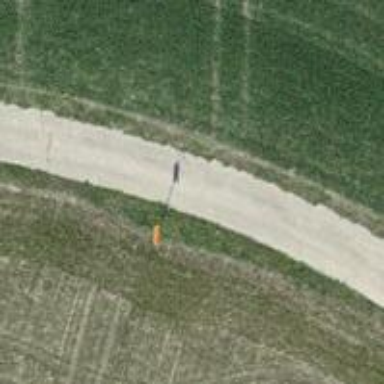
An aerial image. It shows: Pole supporting roof covering pipeline marker.